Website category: sports
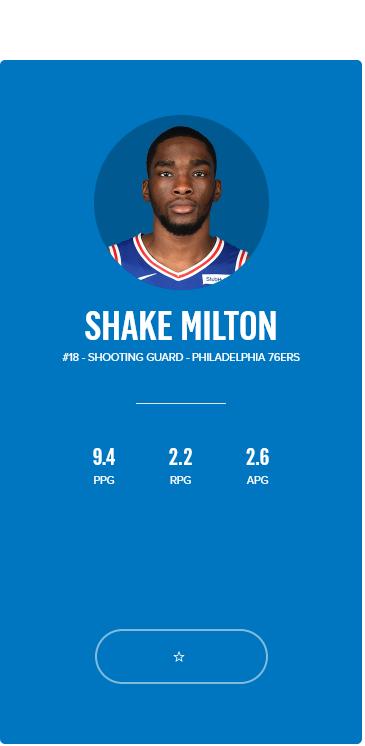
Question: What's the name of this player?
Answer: SHAKE MILTON

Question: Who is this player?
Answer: SHAKE MILTON

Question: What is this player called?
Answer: SHAKE MILTON

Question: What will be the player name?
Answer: SHAKE MILTON

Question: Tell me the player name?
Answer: SHAKE MILTON

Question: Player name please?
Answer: SHAKE MILTON

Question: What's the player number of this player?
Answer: #18

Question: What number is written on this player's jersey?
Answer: #18

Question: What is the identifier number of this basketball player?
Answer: #18

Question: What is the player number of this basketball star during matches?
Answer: #18

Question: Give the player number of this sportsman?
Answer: #18

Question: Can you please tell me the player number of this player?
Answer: #18

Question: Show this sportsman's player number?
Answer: #18

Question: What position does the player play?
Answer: SHOOTING GUARD

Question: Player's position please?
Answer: SHOOTING GUARD

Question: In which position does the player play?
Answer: SHOOTING GUARD

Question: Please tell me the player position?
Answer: SHOOTING GUARD

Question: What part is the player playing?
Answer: SHOOTING GUARD

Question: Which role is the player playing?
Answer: SHOOTING GUARD

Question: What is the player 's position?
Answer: SHOOTING GUARD

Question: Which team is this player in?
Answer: PHILADELPHIA 76ERS

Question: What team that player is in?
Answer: PHILADELPHIA 76ERS

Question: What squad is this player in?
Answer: PHILADELPHIA 76ERS

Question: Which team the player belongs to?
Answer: PHILADELPHIA 76ERS

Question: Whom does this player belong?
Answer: PHILADELPHIA 76ERS

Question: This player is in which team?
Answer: PHILADELPHIA 76ERS

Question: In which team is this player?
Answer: PHILADELPHIA 76ERS

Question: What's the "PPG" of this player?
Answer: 9.4

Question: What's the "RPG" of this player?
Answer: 2.2

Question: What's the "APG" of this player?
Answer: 2.6

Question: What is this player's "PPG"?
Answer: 9.4

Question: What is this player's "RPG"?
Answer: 2.2

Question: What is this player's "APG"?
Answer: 2.6

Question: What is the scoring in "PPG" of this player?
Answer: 9.4

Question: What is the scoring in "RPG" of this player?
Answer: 2.2

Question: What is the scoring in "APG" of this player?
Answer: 2.6

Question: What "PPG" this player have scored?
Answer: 9.4

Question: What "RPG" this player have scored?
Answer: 2.2

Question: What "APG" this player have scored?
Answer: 2.6

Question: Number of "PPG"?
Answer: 9.4

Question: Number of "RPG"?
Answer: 2.2

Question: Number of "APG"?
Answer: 2.6

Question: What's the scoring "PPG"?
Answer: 9.4

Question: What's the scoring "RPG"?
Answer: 2.2

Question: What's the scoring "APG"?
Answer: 2.6